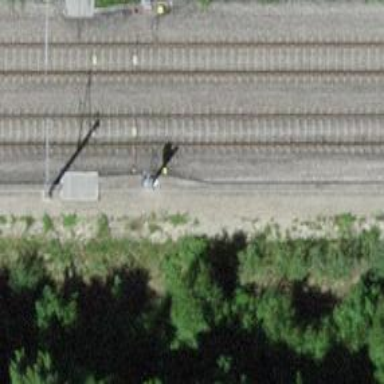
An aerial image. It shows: Railway signal.